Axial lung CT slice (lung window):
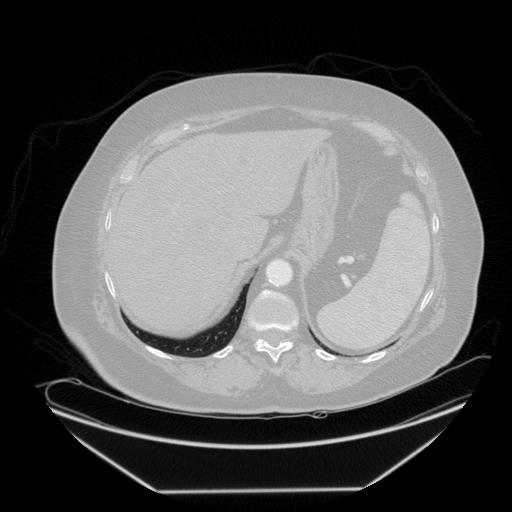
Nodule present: no